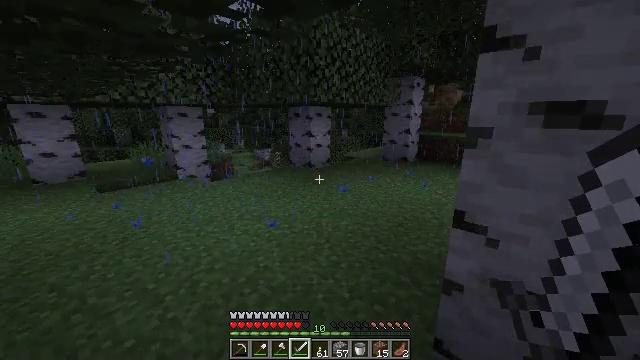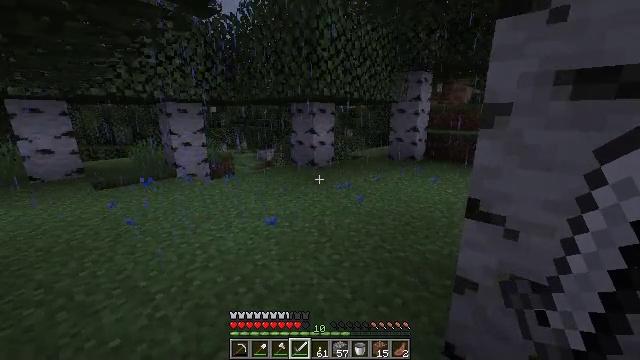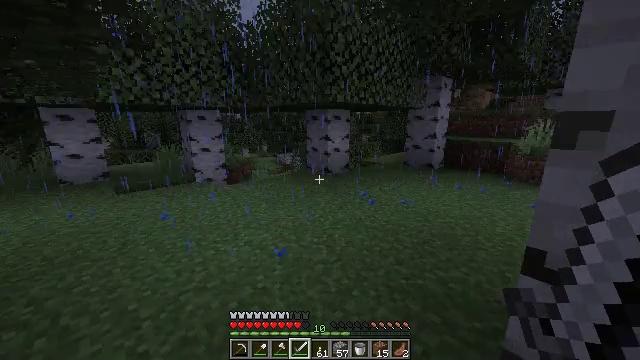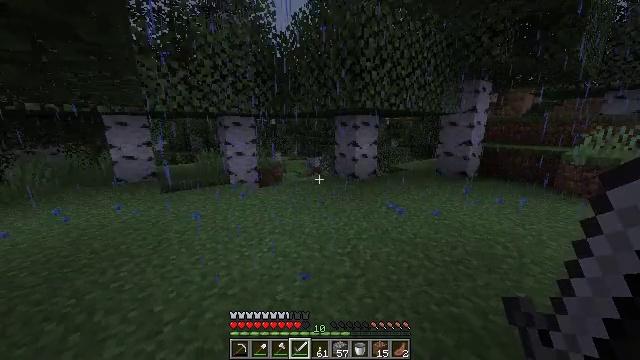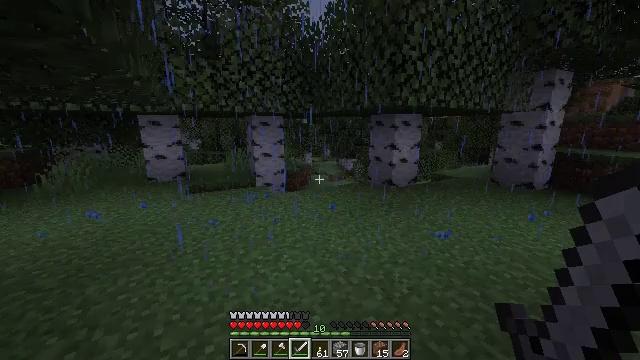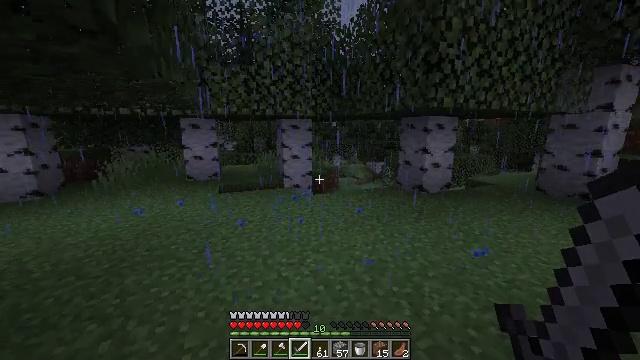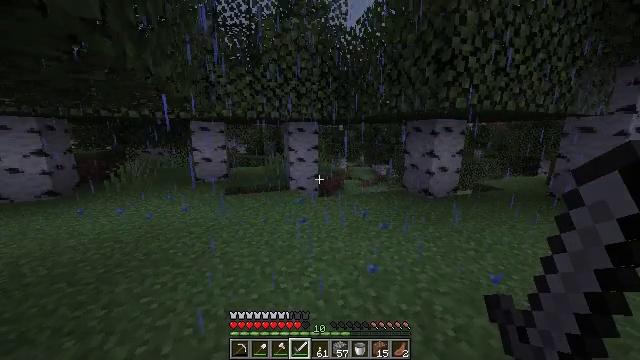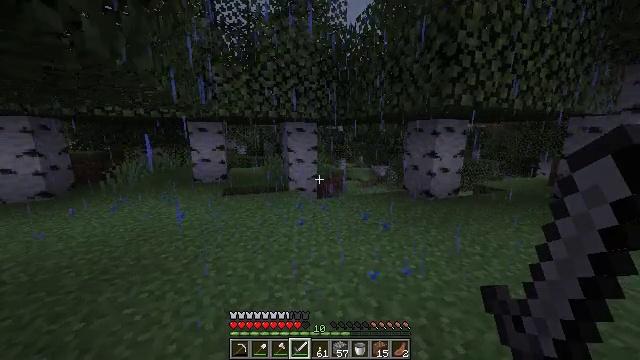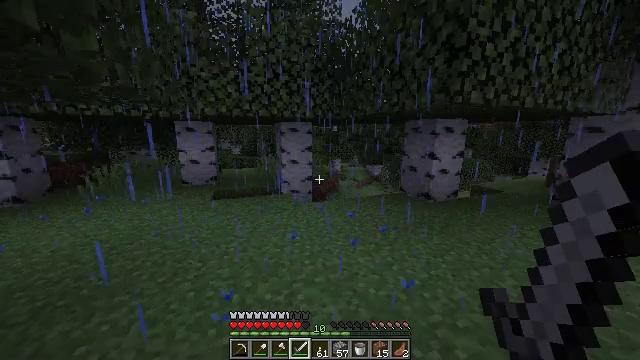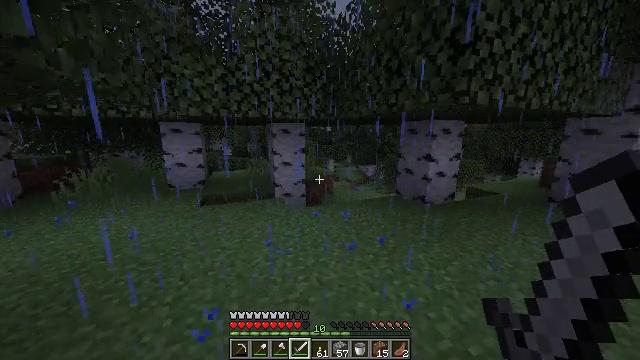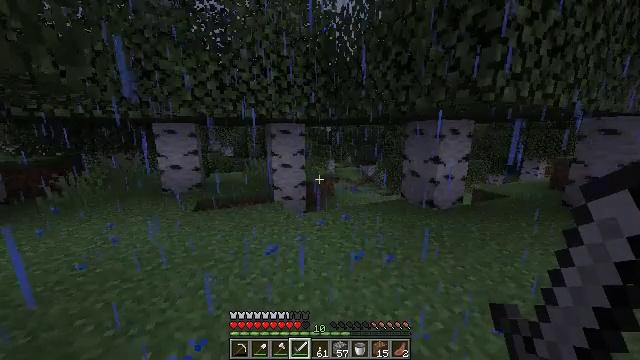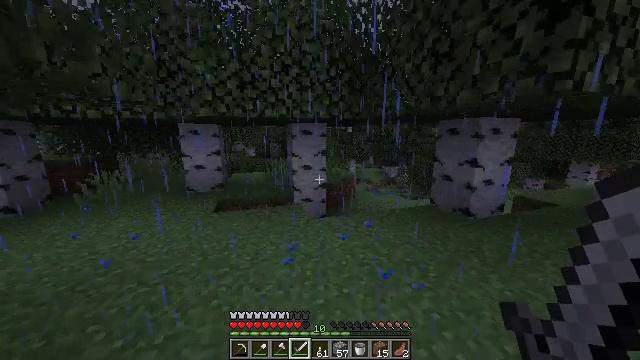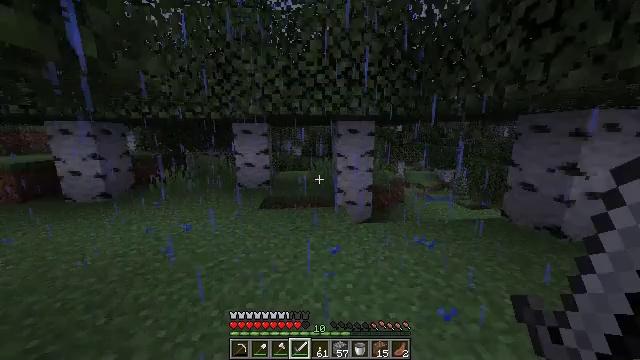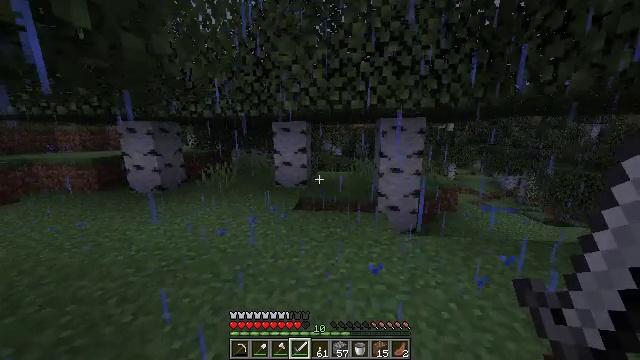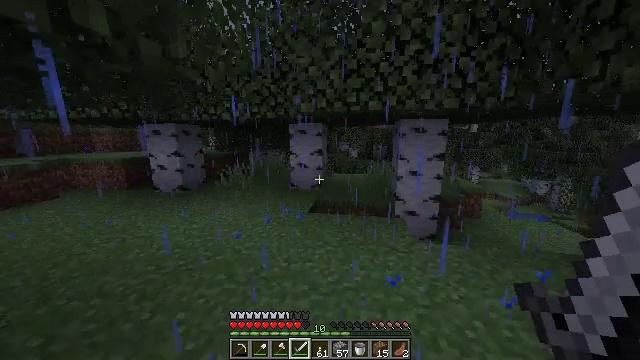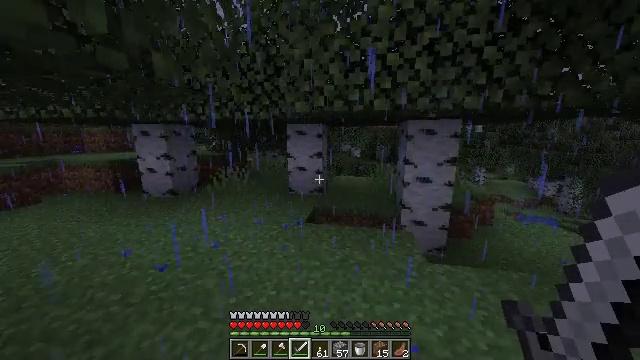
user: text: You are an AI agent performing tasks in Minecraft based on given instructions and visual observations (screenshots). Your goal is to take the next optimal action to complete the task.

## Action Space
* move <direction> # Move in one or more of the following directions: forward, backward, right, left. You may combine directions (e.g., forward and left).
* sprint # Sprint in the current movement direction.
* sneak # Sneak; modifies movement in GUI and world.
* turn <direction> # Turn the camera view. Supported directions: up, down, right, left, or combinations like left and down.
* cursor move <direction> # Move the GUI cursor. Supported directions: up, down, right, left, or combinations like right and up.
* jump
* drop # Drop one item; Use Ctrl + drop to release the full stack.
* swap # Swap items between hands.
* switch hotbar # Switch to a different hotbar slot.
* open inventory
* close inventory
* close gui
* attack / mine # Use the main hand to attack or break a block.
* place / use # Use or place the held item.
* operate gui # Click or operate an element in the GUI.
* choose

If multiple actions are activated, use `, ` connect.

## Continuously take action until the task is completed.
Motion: motion action
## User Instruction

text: Gather birch leaves using hands or shears.
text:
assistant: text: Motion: move forward, sprint, turn left
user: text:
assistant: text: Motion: move forward, sprint, turn left
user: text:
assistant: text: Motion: move forward, sprint, turn left
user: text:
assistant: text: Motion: move forward, sprint, turn left
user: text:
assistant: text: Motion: move forward, sprint, turn left
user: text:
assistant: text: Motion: move forward, sprint, turn left
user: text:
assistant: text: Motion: move forward, sprint
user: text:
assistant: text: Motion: move forward, sprint, turn right
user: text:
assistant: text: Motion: move forward, sprint, turn right
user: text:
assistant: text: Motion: move forward, sprint
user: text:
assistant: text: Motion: move forward, sprint, turn left
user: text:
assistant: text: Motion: move forward, sprint, turn left
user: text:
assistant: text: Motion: move forward, sprint, turn left
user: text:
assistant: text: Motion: move forward, sprint, turn left
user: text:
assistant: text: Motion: move forward, sprint
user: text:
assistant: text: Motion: move forward, sprint, jump
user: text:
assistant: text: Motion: move forward, sprint, jump
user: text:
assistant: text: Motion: move forward, sprint, jump
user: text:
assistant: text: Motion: move forward, sprint, jump
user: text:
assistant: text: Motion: move forward, sprint
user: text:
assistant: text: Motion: move forward, sprint
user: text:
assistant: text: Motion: move forward, sprint
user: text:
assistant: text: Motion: move forward, sprint, turn right
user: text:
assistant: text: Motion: move forward, sprint, turn right and down
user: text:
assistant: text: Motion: move forward, sprint, turn right
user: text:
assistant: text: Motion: move forward, sprint, turn right
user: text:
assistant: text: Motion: move forward, sprint, turn right
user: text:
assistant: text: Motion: move forward, sprint, turn right
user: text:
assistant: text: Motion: move forward, sprint, turn right and up
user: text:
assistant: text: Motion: move forward, sprint, turn right and up, jump